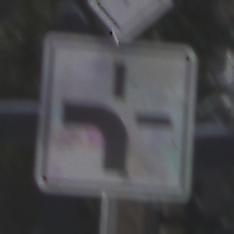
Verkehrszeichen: VerlaufVorfahrtsstrasse1
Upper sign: Vorfahrtsstrasse
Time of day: MorningAfternoon
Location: Outdoor (Special)
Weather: Clear
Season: Winter
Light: Natural